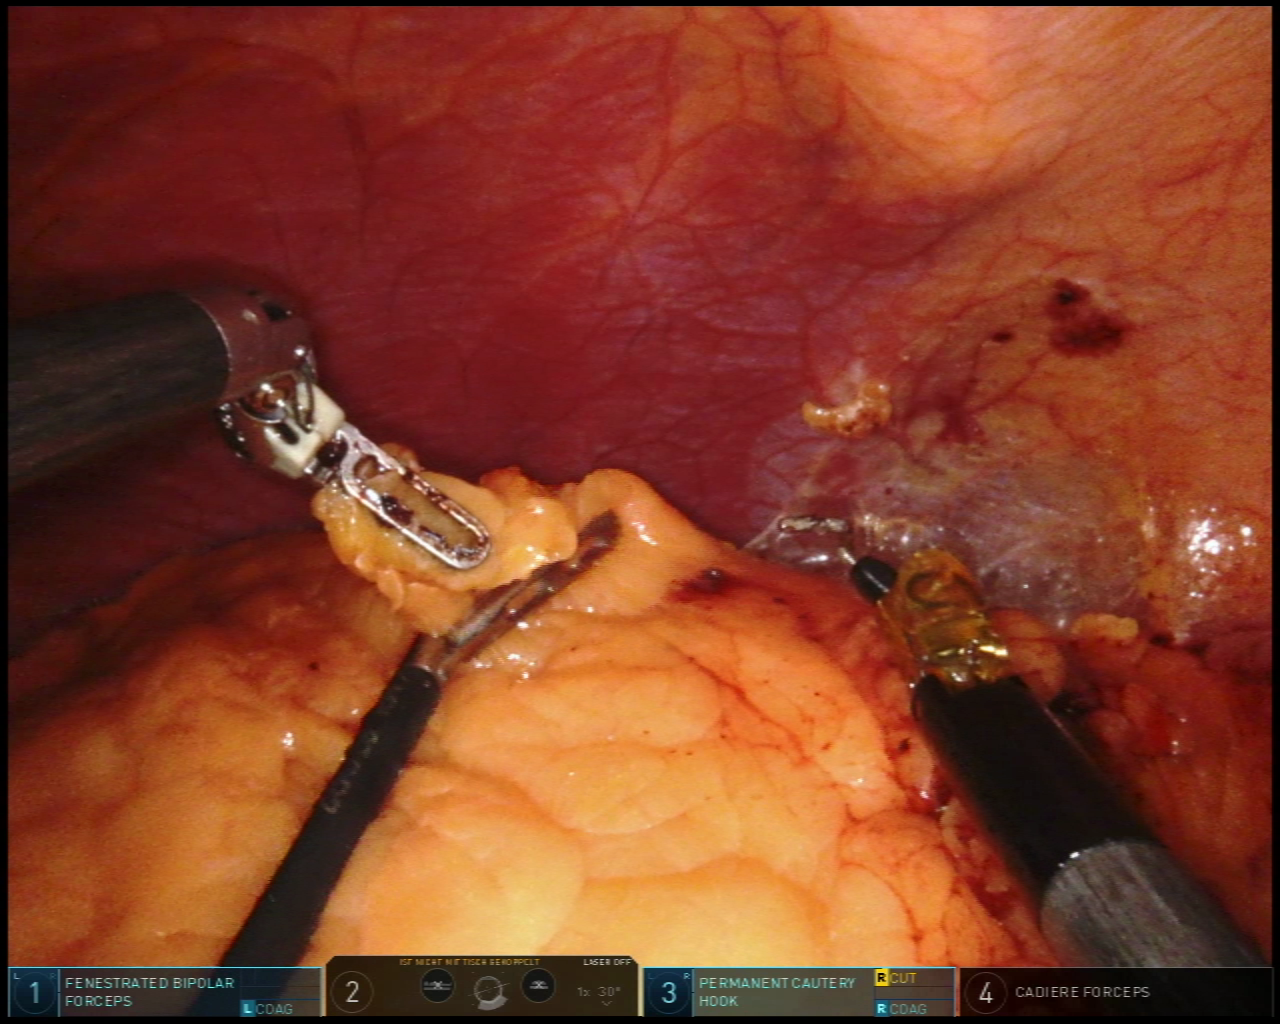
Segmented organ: abdominal_wall
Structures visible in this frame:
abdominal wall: yes
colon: no
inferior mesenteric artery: no
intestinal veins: no
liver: no
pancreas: no
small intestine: no
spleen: no
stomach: no
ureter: no
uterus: no
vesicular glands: no